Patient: sex F, age 33
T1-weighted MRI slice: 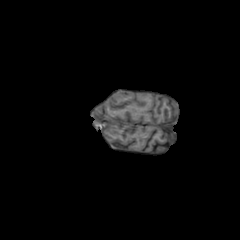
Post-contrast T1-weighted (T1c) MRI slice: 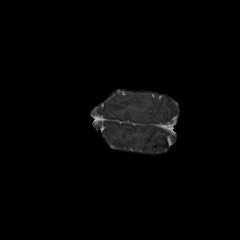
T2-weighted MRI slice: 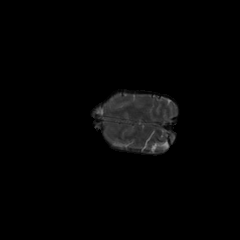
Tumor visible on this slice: no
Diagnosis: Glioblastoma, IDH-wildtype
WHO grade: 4